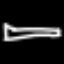
Label: pencil